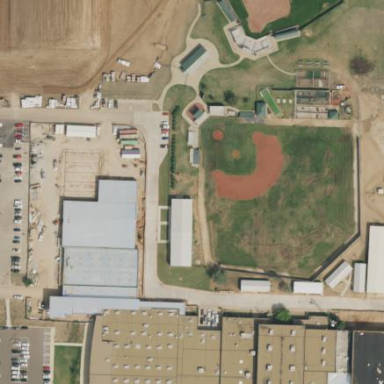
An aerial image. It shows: Baseball pitch for leisure land activities.